Question: I am using Poylmer 1.0, but I still read <URL>. Does anyone know if the same logic applies to 'Shady' dom?
I really like the way <URL> did their video. It uses 'paper-dialog' to display the video and takes the full viewport.
I am trouble making 'paper-dialog' take the full viewport. As shown in the image, I can't seem to force it. I have tried 'top: 0px; bottom 0px; left: 0px, right: 0px' but this will break the behavior. 'fit' gives me the closest look you see in the image so far.
'''
<paper-dialog class="video-dialog fit">
<div class="layout horizontal">
<paper-button dialog-dismiss>
<paper-icon-button icon="arrow-back"></paper-icon-button>
</paper-button>
</div>
<div style="height: 100%; width: 100%">
<google-youtube style="height: 100%;"
video-id="YMWd7QnXY8E"
rel="1"
start="5"
playsinline="0"
controls="2"
showinfo="0"
width="100%"
height="100%"
autoplay="1">
</google-youtube>
</paper-dialog>
'''
Questions, please:
1. Just to confirm, all the children of paper-dialog are in the light dom, correct?
2. To make the paper-dialog fill the view port like it was done in https://events.google.com/io2015/, do I need to access the shady dom with /deep/ or ::shady to do this? It seems that <paper-dialog class="fit"> would of done this.

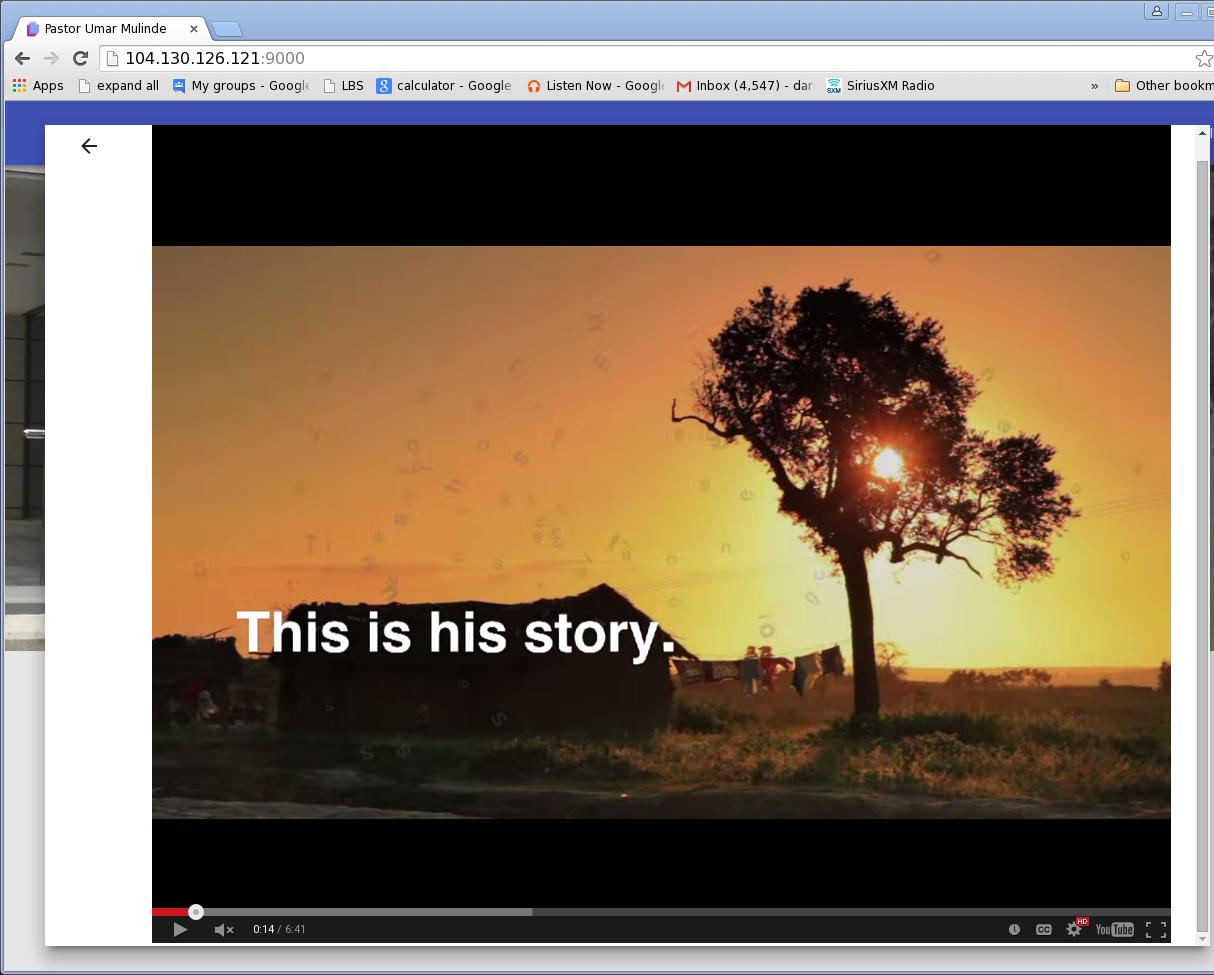
Answer: Figured it out....looked at the source code and found 'margin' attribute there....I just changed it to 0px;